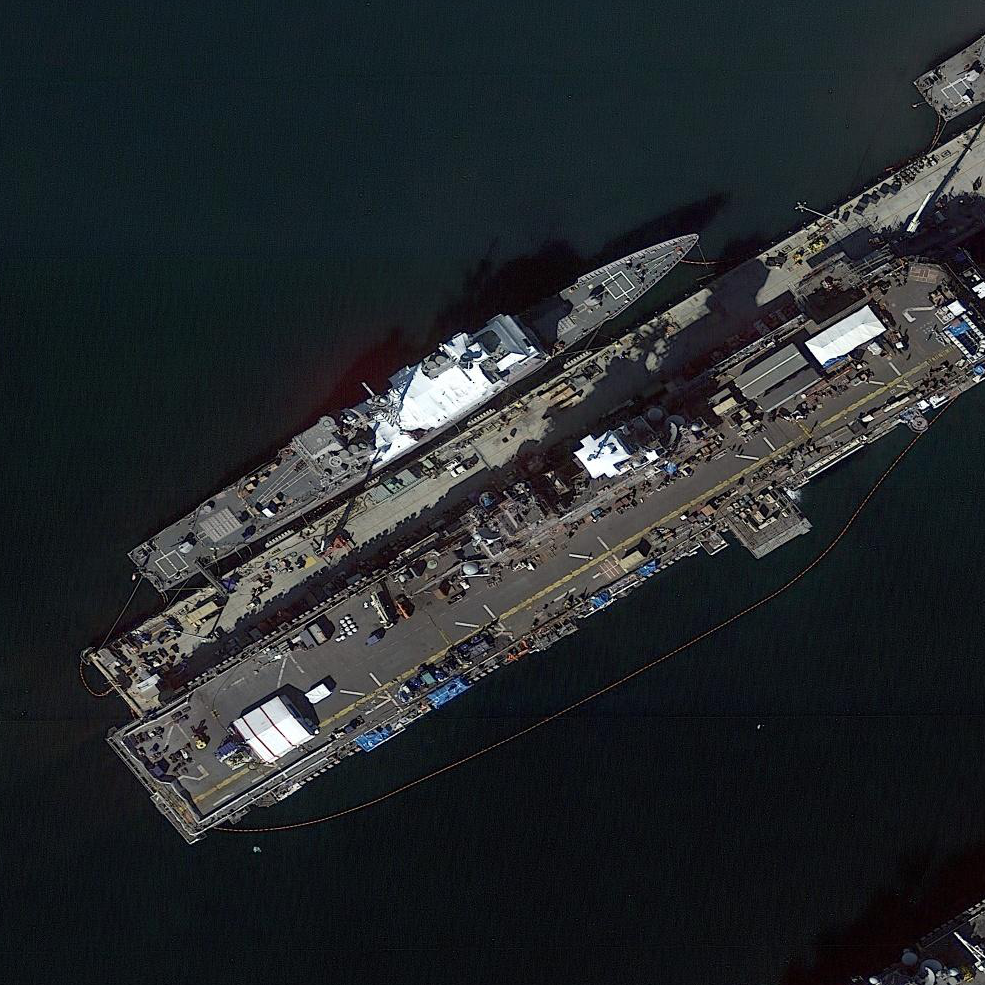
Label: Wasp-class_assault_ship